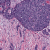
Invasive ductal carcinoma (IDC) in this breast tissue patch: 1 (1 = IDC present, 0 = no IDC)